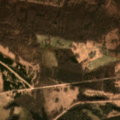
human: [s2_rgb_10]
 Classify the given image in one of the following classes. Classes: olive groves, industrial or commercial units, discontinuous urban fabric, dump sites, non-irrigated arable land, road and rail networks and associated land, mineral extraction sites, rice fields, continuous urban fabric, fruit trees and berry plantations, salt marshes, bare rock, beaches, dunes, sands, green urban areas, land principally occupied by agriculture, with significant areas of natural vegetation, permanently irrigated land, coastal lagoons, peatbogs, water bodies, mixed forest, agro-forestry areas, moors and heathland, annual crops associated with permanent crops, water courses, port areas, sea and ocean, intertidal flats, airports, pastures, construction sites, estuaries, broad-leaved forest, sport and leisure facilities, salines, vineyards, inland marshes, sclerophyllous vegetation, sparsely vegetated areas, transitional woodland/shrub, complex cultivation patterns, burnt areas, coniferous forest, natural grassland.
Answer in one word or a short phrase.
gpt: land principally occupied by agriculture, with significant areas of natural vegetation, broad-leaved forest, coniferous forest, transitional woodland/shrub